Chest X-ray:
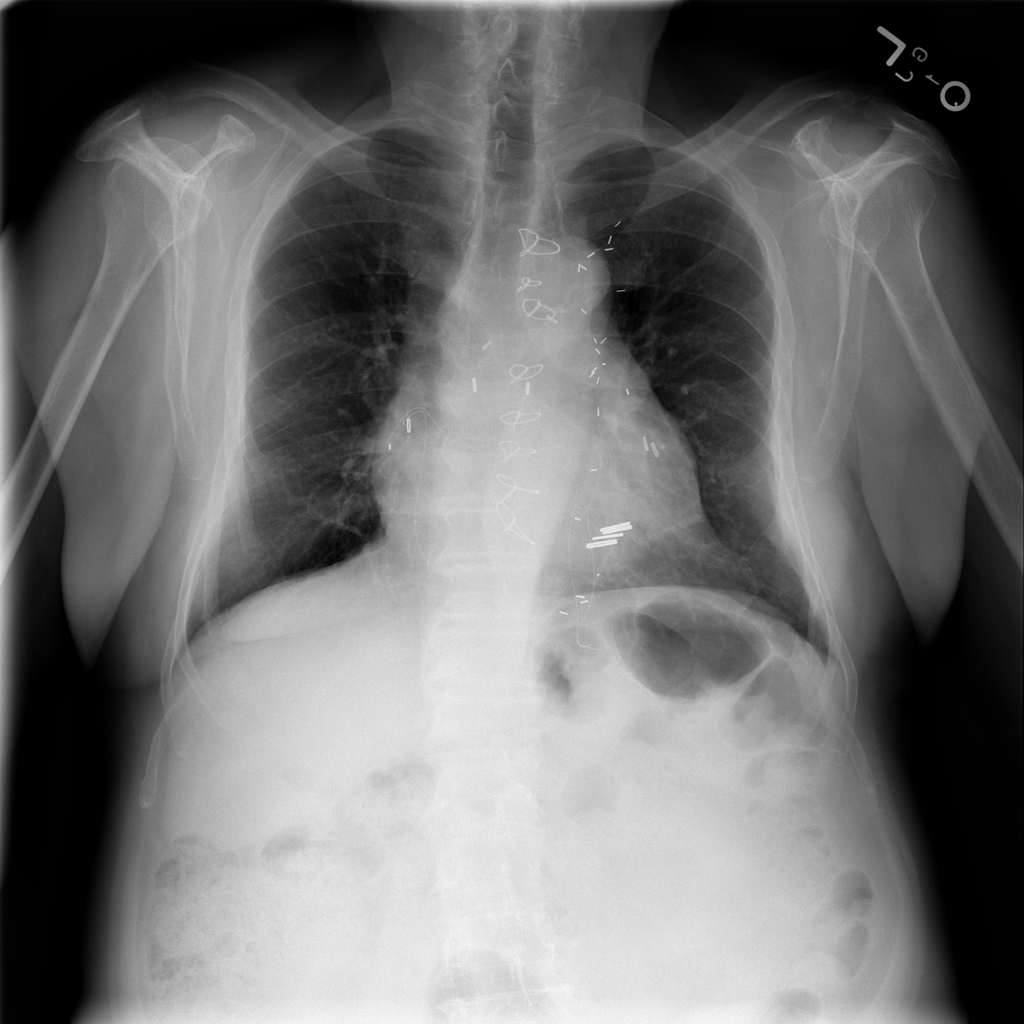
No abnormal finding: yes